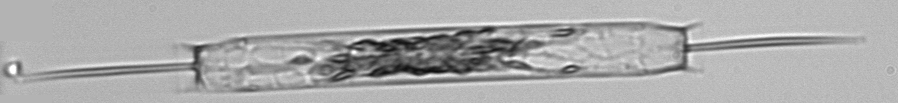
Label: Ditylum_brightwellii